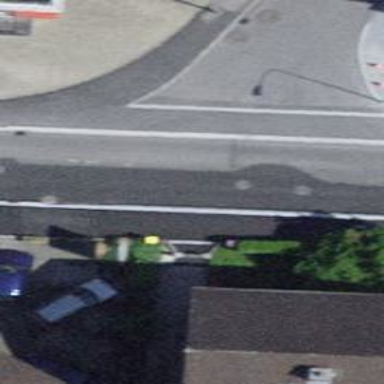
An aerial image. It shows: Post box is visible.